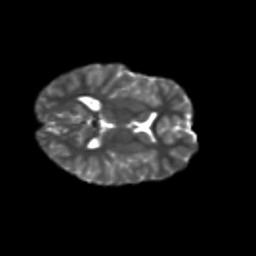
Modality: T2w
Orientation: axial
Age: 9
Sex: female
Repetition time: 9.4 s
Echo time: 0.089 s